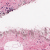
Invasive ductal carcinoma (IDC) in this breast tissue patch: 0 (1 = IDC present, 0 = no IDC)